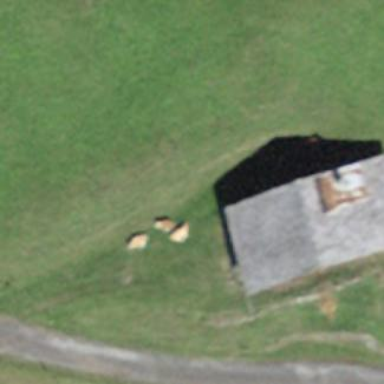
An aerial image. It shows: Barn.